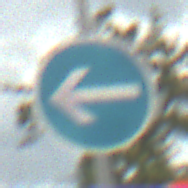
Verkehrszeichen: VorgeschriebeneFahrtrichtungHierLinks
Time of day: MorningAfternoon
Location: Outdoor (Suburban)
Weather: PartlyCloudy
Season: NotSpecified
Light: Natural